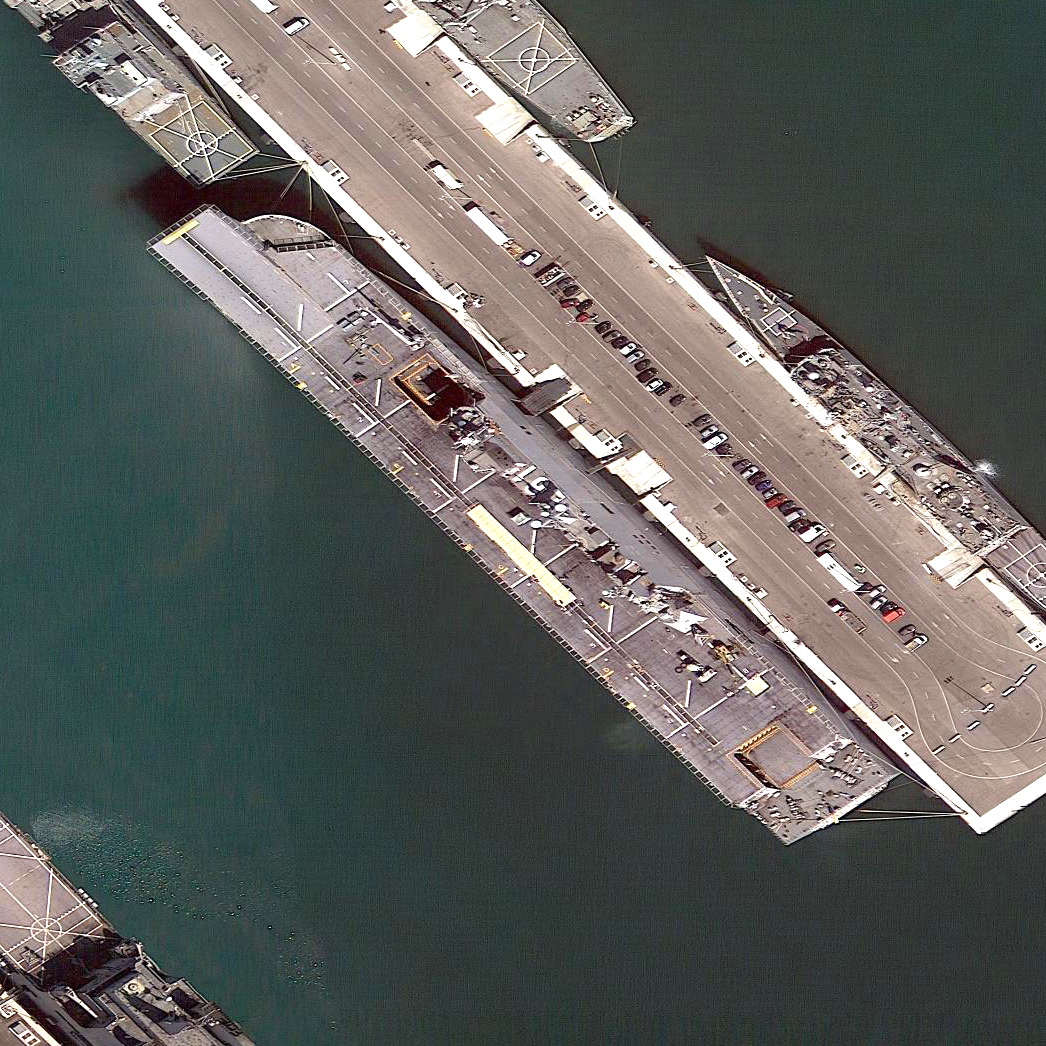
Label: assault